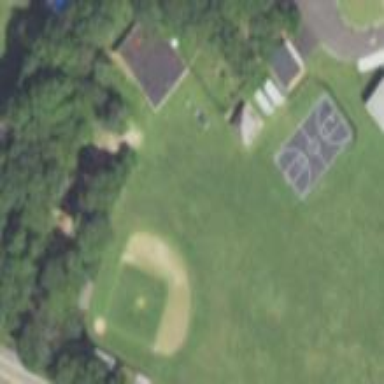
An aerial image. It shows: Baseball pitch for leisure and sports activities.